Question: I am new to ExtJs and I found myself unable to use a grid:

As the header doesn't render correctly I am unable do sort, resize or even notice when I click on a grid item.
The grid code is this:
'''
Ext.define('Simviab.view.empresa.SociosGrid', {
extend: 'Ext.grid.Panel',
alias: 'widget.sociosgrid',
store: 'sociosempresa',
width: 400,
height: 200,
columns: [
{text: 'Nome do Socio', dataIndex: 'TE_RAZAO', flex:1},
{text: 'Cargo/Funcao', dataIndex: 'TS_CARGO', width: 100},
{text: '%', dataIndex: 'TS_PERCENTUAL', width: 100},
{text: 'Participacao no Capital Social', dataIndex: 'TS_PARTICIPACAO', width: 150}
]
});
'''
I am rendering it onto a window, like this:
'''
Ext.define('Simviab.view.empresa.SociosWindow', {
extend: 'Ext.window.Window',
alias: 'widget.socioswindow',
title: 'Adicionar socios',
modal: true,
autoShow: true,
iconCls: 'icon-form',
width: 400,
height: 400,
items:[
{
xtype:'label',
text: 'Adicionar socios a Empresa: ',
itemId: 'empresaNome',
},{
xtype: 'fieldset',
title: 'Capital Social',
items: [
{
xtype: 'textfield',
fieldLabel: 'Nome do Socio',
maxLength: 50,
allowBlank: false
},
{
xtype: 'textfield',
fieldLabel: 'Cargo/Funcao',
maxLength: 50,
allowBlank: false
},
{
xtype: 'numberfield',
fieldLabel: 'Percentual de participacao',
maxValue: 100,
minValue: 1,
allowBlank: false,
step: 0.5
}
]
},{
xtype: 'sociosgrid'
}
]
});
'''
Where I am going wrong?
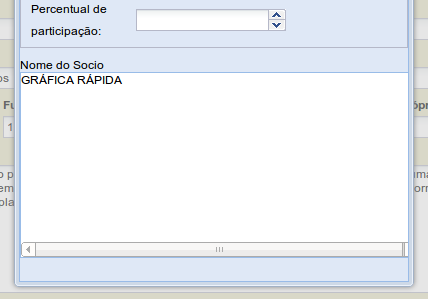
Answer: I finally found out that the problem was with the app folder generated by Sencha CMD, now I have created a new app and put my code there and now it's working good...
The strange thing is that I had tried to create another app before with no success!